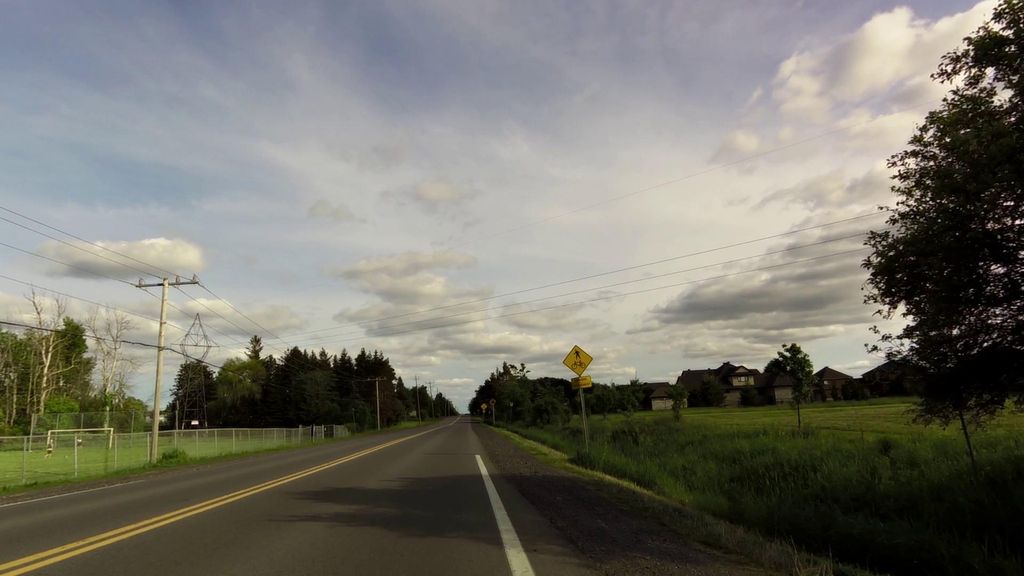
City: ottawa-gatineau